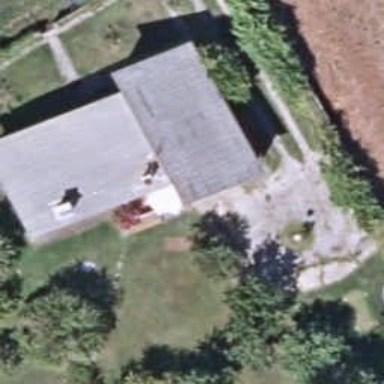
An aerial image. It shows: Simple house.